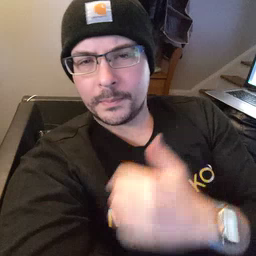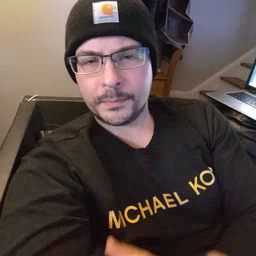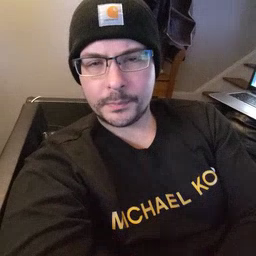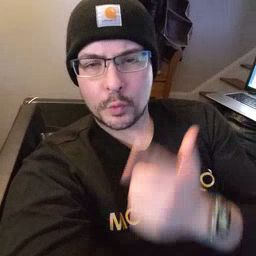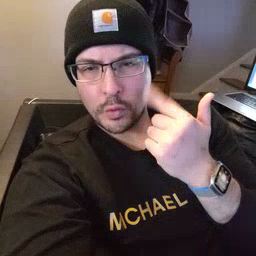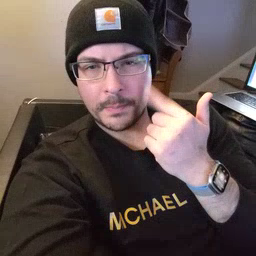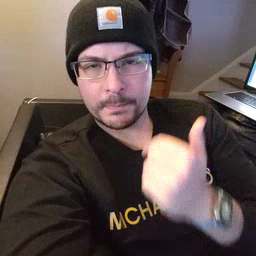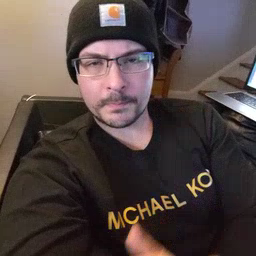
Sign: cry